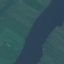
Land use / land cover: River